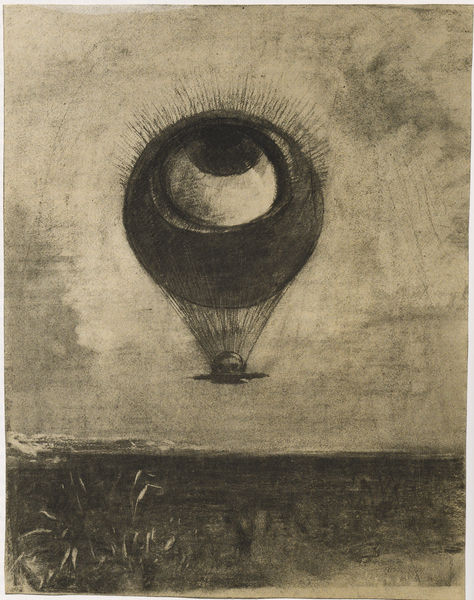
Titel: L'oeil, comme un ballon bizarre se dirige vers l'infini
Künstler: Odilon Redon
Standort: New York (New York)
Institution: The Museum of Modern Art
Schlagwörter: berg, dunkel, himmel, kopf, meer, schatten, wasser, weiß, wolken, landschaft, ocker, sand, see, ufer, braun, frankreich, grau, haar, licht, schwarz, skizze, zeichnung, blick, gras, wiese, wolke, ball, beige, symbolismus, johannes, sehen, ebene, erde, feld, felder, gräser, horizont, schilf, büsche, auge, haare, schnüre, pflanze, pflanzen, fliegen, kreis, rund, fesseln, küste, strand, düster, abstrakt, berge, graphik, linien, grisaille, vorstellung, luft, seile, finster, korb, wimpern, striche, surreal, surrealismus, oben, tusche, buch, strahlen, flug, kohle, seil, schweben, druck, schwarz-weiß, radierung, stich, fliegend, bedrohlich, bleistift, kugel, kohlezeichnung, pupille, fahren, iris, schnauze, horizontal, waagerecht, gestrüpp, fäden, käfer, bodne, phantasie, kubin, grotesk, steigen, planet, surrealistisch, weltkugel, croquis, dessin, gondel, vertikal, stricke, fusain, ballon, traumbild, lid, seriendruck, redon, augapfel, bodene, balon, gehirn, wimper, zeppelin, alfred kubin, ufo, fluggerät, surréalisme, luftschiff, augenballon, glasauge, heissluftballon, hugo, härchen, nerven, panoramalinie, oeil, montgolfière